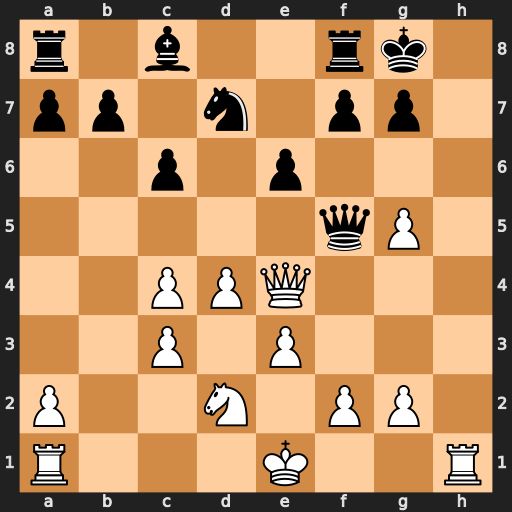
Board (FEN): r1b2rk1/pp1n1pp1/2p1p3/5qP1/2PPQ3/2P1P3/P2N1PP1/R3K2R
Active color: w
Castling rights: KQ
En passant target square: -
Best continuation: Qh4 f6 Ne4